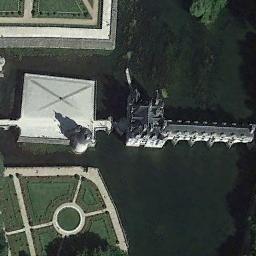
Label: palace